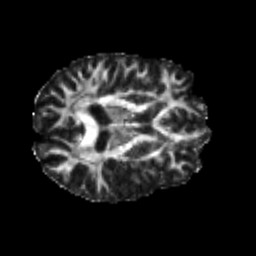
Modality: FA
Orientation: axial
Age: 22
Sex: male
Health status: healthy
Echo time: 0.074 s